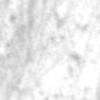
Label: no_change